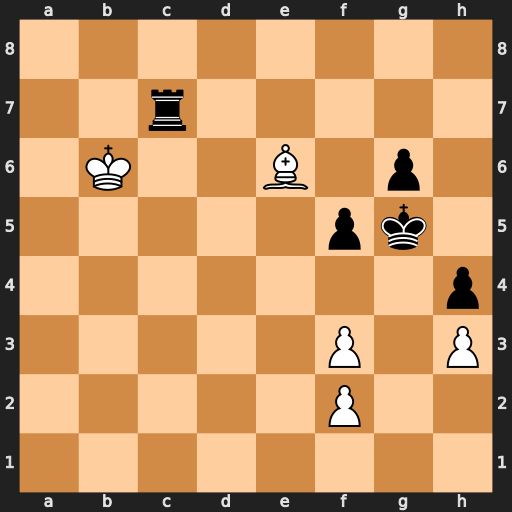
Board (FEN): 8/2r5/1K2B1p1/5pk1/7p/5P1P/5P2/8
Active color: w
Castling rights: -
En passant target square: -
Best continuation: Kxc7 Kf4 Bd5